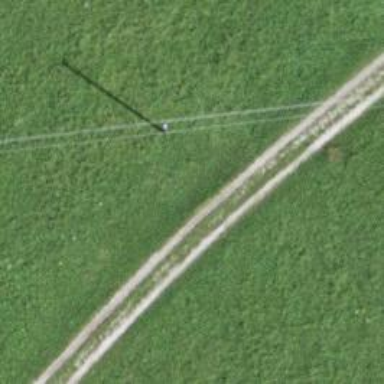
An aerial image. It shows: Utility pole in the area.